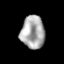
Tissue: prostate
Cell type: T cells
Senescence score: 0.3336
Nuclear area (px): 772
Mean DAPI intensity: 169.323